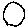
Label: circle